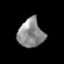
Tissue: prostate
Cell type: Epithelial cells
Senescence score: 0.3426
Nuclear area (px): 705
Mean DAPI intensity: 140.501